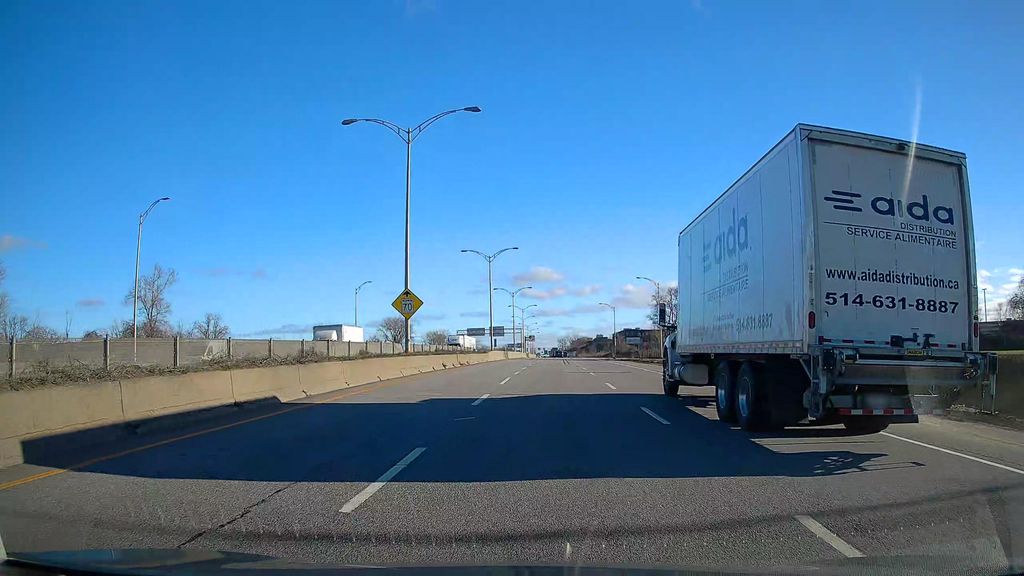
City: montreal